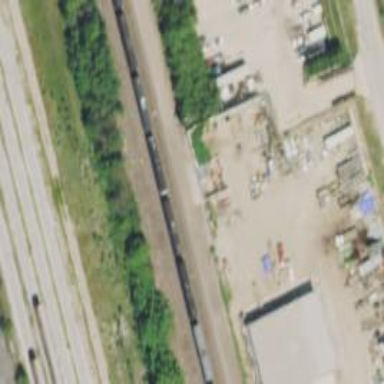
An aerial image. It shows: Wedge used for railway derailment.